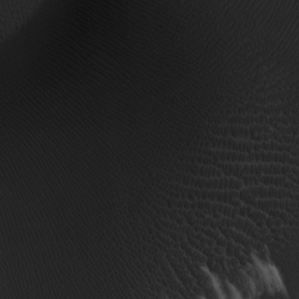
Label: non_frost